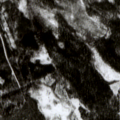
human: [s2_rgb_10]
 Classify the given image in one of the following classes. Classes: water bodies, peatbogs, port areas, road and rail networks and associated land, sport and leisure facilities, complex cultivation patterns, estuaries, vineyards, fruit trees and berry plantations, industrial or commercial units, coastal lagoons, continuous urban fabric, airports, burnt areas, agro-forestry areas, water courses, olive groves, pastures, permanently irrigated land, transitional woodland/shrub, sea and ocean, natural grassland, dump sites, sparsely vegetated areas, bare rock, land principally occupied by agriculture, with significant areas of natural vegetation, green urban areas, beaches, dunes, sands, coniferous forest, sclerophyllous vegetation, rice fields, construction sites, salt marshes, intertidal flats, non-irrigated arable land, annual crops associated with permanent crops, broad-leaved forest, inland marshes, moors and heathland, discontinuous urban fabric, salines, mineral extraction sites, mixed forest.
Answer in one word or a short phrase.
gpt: coniferous forest, mixed forest, transitional woodland/shrub